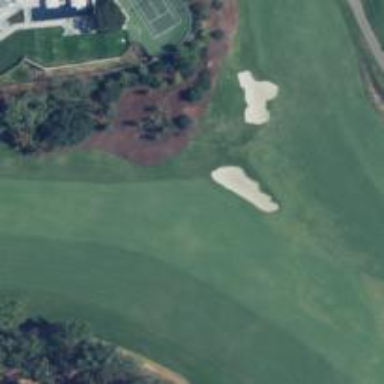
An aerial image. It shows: View of golf hole.